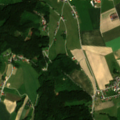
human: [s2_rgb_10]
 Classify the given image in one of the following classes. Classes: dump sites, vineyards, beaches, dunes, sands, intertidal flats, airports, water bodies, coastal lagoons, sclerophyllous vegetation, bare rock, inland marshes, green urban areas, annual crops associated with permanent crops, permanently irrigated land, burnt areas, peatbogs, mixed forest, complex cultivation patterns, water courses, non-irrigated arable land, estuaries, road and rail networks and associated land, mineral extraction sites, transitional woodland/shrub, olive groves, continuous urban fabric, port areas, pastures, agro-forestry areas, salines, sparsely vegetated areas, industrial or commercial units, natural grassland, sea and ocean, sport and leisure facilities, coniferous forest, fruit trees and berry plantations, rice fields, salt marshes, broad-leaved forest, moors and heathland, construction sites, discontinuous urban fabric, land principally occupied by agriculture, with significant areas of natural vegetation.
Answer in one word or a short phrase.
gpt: discontinuous urban fabric, non-irrigated arable land, complex cultivation patterns, coniferous forest, mixed forest